Question: I need to write a line to the vnd3, how to convert it to the nvd3 coordinate system, if can convert my value to the axis, and return me the translate value, so I can draw a 'g' to use translate to draw the line.
for example,

I want to add a blue line, just assume the value is 18, so how to write the line in the exising axis.The solution I think is :
computing the xScale to convert the new value to the chart domain, then use 'g' to translate,
am I right ?
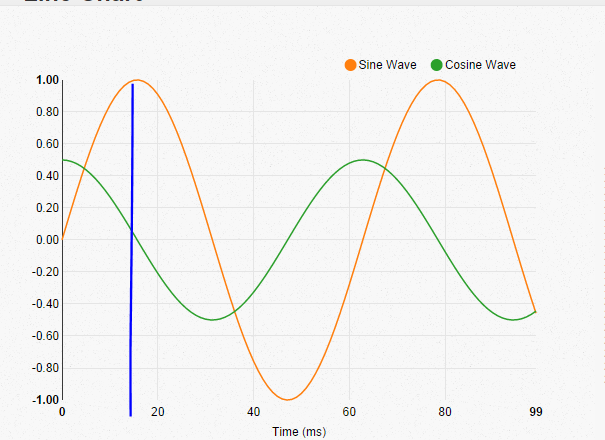
Answer: When you create an 'nvd3' model, you can call various functions on it to get the scales, axis, and other configurable parameters from it.
I could not find a place where this rather large API surface is documented. The source code, however, is easy to read and work around.
For example, the <URL> has the following API:
'''
//============================================================
// Expose Public Variables
//------------------------------------------------------------
// expose chart's sub-components
chart.dispatch = dispatch;
chart.lines = lines;
chart.legend = legend;
chart.xAxis = xAxis;
chart.yAxis = yAxis;
chart.interactiveLayer = interactiveLayer;
d3.rebind(chart, lines, 'defined', 'isArea', 'x', 'y', 'size', 'xScale', 'yScale', 'xDomain', 'yDomain', 'xRange', 'yRange'
, 'forceX', 'forceY', 'interactive', 'clipEdge', 'clipVoronoi', 'useVoronoi','id', 'interpolate');
chart.options = nv.utils.optionsFunc.bind(chart);
chart.margin = function(_) { ... }
chart.width = function(_) { ... }
chart.height = function(_) { ... }
chart.color = function(_) { ... }
chart.showLegend = function(_) { ... }
chart.showXAxis = function(_) { ... }
chart.showYAxis = function(_) { ... }
chart.rightAlignYAxis = function(_) { ... }
chart.useInteractiveGuideline = function(_) { ... }
chart.tooltips = function(_) { ... }
chart.tooltipContent = function(_) { ... }
chart.state = function(_) { ... }
chart.defaultState = function(_) { ... }
chart.noData = function(_) { ... }
chart.transitionDuration = function(_) { ... }
'''
Most of these functions are self-explanatory.
You can get access to the 'xScale' and the 'margins' by calling the functions 'model.xScale()' and 'model.margin()' respectively. Then you can, as you suggested, create a 'g' with a 'line' inside and place it on the graph.